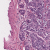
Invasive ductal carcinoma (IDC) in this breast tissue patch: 1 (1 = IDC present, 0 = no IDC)